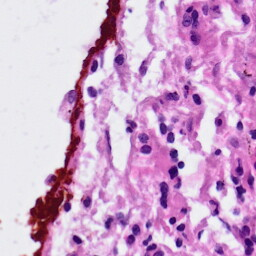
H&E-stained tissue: Lung